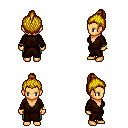
a pixel art fantasy rpg character, female body template, human, tanned skin, brown robe, teal pants, blonde short topknot hairstyle, bracelets, four views (front, back, left, right), 2x2 character sprite sheet, small pixel art, hard edges, no anti-aliasing